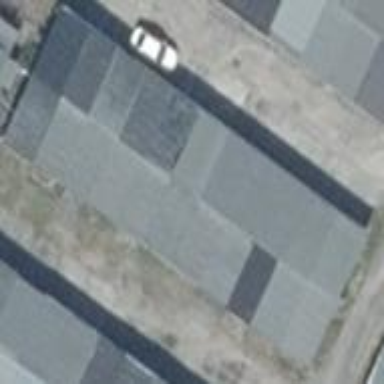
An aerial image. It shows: Group of garages.